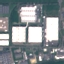
Land use / land cover: Industrial